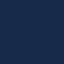
Land use / land cover: SeaLake